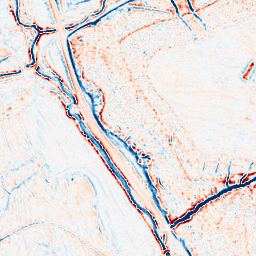
Category: edge_preserving
Decomposition family: bilateral
Decomposition parameters: d: 9
sigma_color: 25
sigma_space: 25
Upsampling method: cubic_mitchell
Upsampling parameters: scale: 4
Upsampling scale: 4